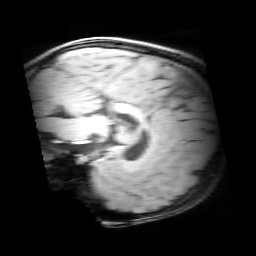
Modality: MP2RAGE
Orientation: sagittal
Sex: female
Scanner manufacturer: siemens
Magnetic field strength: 3 T
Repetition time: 5 s
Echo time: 0.00355 s